三年级 · 组合几何学
如图是由 6 个边长为 2 厘米的正方形拼接而成的图形, 这个新图形的周长是 (

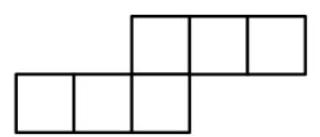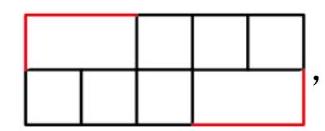
答案: 28 厘米 $/ 28 \mathrm{~cm}$

【分析】观察图形、通过线段的平移可知, 这个图形的周长等于长 10 厘米、宽 4 厘米的长方形的周

长, 如图所示:

利用长方形的周长 $=($ 长 + 宽 $) \times 2$ 计算即可。

【详解】根据分析可得,

$(10+4) \times 2$

$=14 \times 2$

$=28($ 厘米 $)$

所以这个图形的周长是 28 厘米。

【点睛】本题要求熟练掌握长方形的周长公式, 平移线段是解答此题的关键, 注意题干中说正方形的边长是 2 厘米, 还需要 $\times 2$ 。